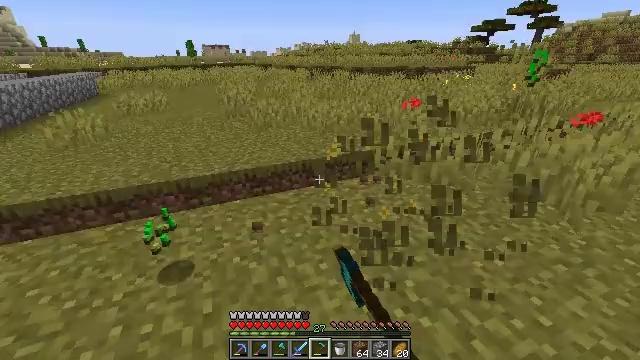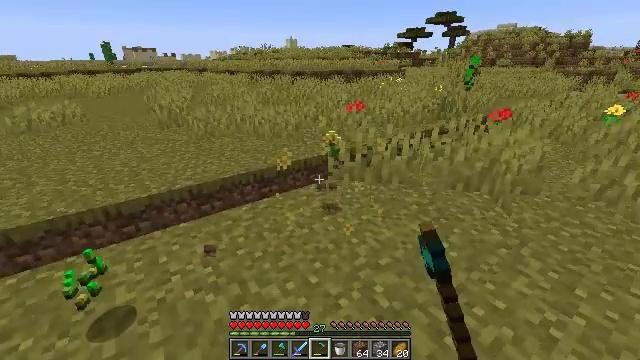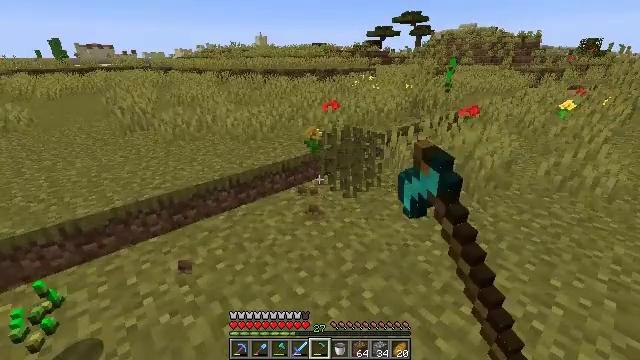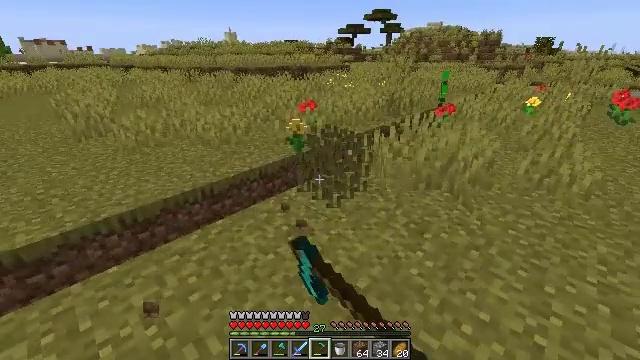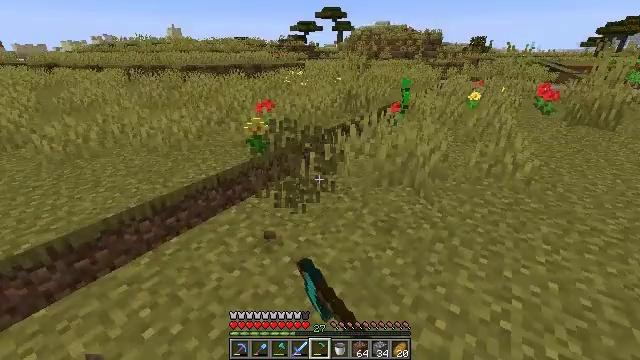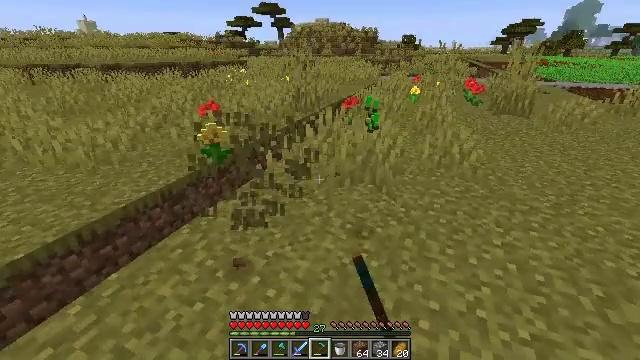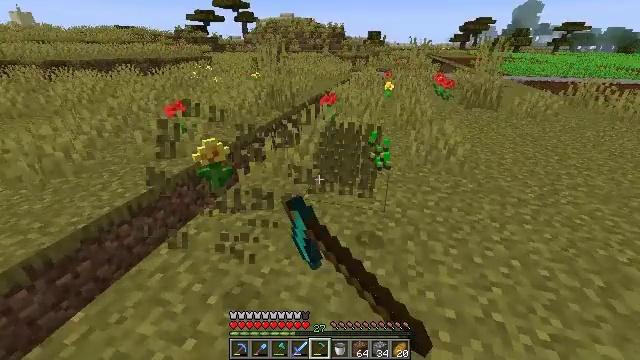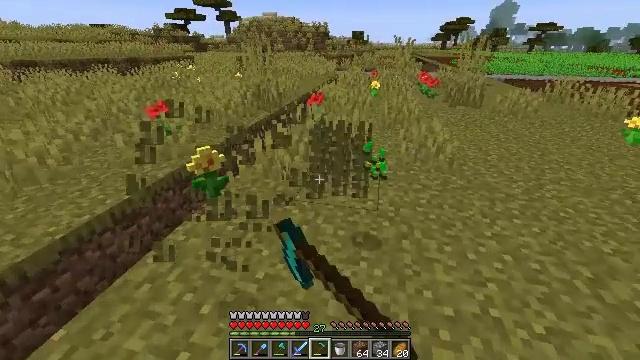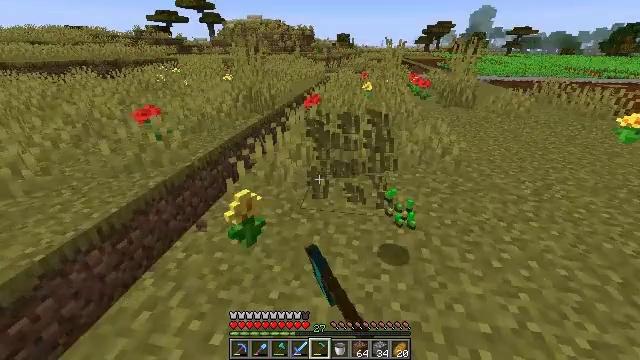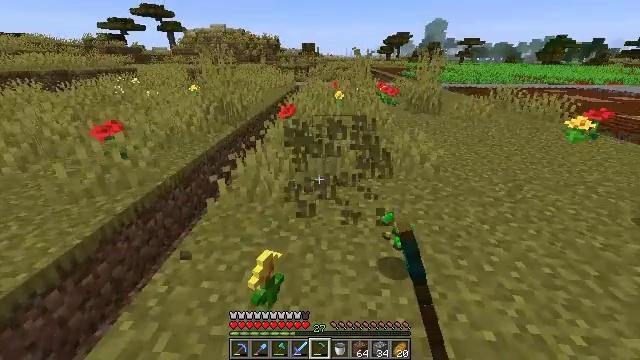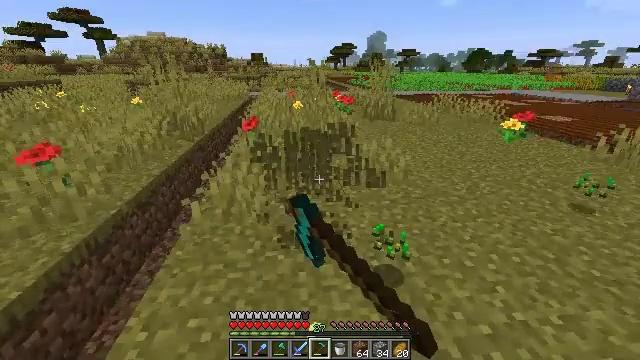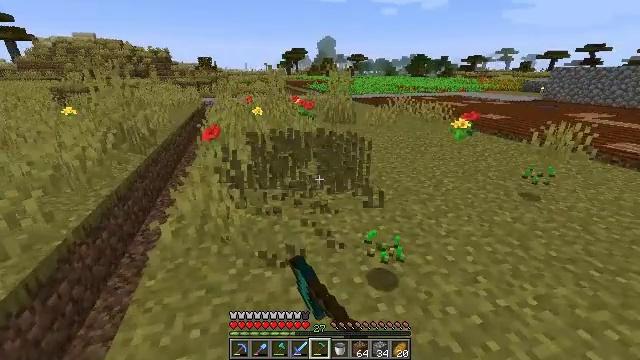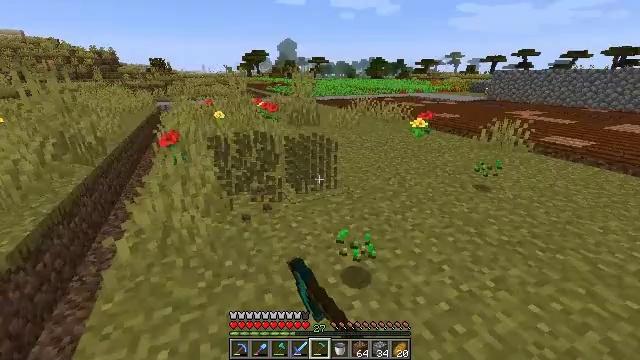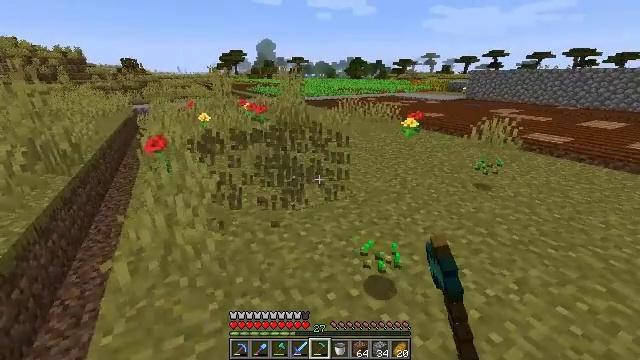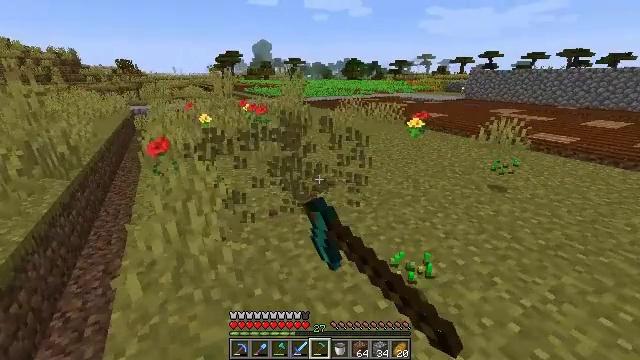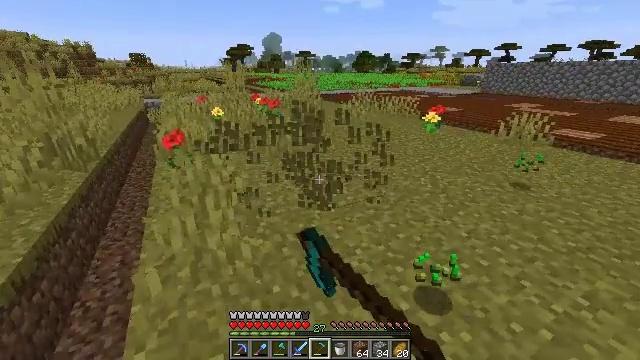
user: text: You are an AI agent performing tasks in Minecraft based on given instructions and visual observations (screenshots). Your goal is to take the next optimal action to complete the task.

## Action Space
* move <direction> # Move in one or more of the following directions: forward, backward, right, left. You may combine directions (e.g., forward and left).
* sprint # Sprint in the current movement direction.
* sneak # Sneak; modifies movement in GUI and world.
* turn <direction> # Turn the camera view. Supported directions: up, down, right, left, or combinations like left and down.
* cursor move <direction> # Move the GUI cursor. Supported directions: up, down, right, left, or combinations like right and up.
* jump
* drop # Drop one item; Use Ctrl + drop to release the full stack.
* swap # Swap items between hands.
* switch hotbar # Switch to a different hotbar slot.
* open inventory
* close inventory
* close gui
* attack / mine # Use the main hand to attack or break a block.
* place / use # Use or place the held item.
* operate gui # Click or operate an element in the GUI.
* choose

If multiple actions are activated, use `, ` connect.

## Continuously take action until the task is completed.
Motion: motion action
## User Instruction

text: Collect the grass from the surface.
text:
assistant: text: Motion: move forward, turn right, attack / mine
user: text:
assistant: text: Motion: move forward, turn right, attack / mine
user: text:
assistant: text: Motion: move forward, turn right, attack / mine
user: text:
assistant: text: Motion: move forward and move left, turn right, attack / mine
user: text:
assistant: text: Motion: move forward and move left, turn right, attack / mine
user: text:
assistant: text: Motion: move forward and move left, turn right, attack / mine
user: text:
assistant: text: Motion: move forward and move left, turn right, attack / mine
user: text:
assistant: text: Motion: move forward and move left, turn right, attack / mine
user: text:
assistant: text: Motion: move left, turn right and up, attack / mine
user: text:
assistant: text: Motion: move left, turn right and up, attack / mine
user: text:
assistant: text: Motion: move forward and move left, turn right, attack / mine
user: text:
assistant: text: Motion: move forward and move left, turn right, attack / mine
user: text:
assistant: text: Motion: move forward and move left, turn right, attack / mine
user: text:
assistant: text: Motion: move forward and move left, attack / mine
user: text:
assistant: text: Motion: move forward and move left, turn left and down, attack / mine
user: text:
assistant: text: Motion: move forward and move left, turn left and down, attack / mine
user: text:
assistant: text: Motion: move forward and move left, turn left and down, attack / mine
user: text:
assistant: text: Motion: move forward, turn left and down, attack / mine
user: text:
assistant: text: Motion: move forward, attack / mine
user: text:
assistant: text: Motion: move forward, turn right, attack / mine
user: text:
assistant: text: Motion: move forward, turn right and up, attack / mine
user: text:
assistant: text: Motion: move forward, turn right and up, attack / mine
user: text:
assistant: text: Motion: move forward and move right, turn right and up, attack / mine
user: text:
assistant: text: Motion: move forward and move right, attack / mine
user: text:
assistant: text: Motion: move forward and move right, attack / mine
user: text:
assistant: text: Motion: move forward, attack / mine
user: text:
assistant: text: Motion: move forward, turn down, attack / mine
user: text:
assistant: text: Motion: move forward, turn right and down, attack / mine
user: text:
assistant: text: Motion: move forward and move right, turn right and down, attack / mine
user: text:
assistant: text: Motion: move forward and move right, turn right, attack / mine